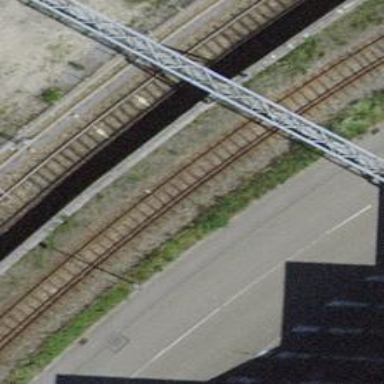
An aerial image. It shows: Disused railway spur with one track.